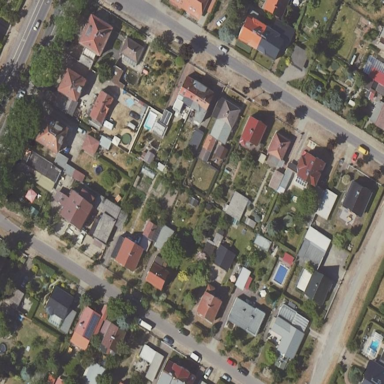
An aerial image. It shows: Residential area.